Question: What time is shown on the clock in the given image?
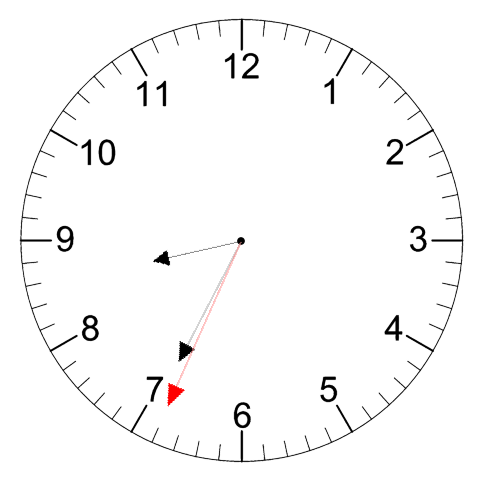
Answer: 08:34:34